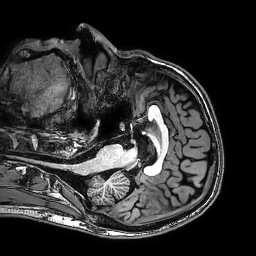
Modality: T1w
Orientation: axial
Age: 33
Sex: male
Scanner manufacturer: philips
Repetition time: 0.008136 s
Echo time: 0.00374 s